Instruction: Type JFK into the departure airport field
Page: home
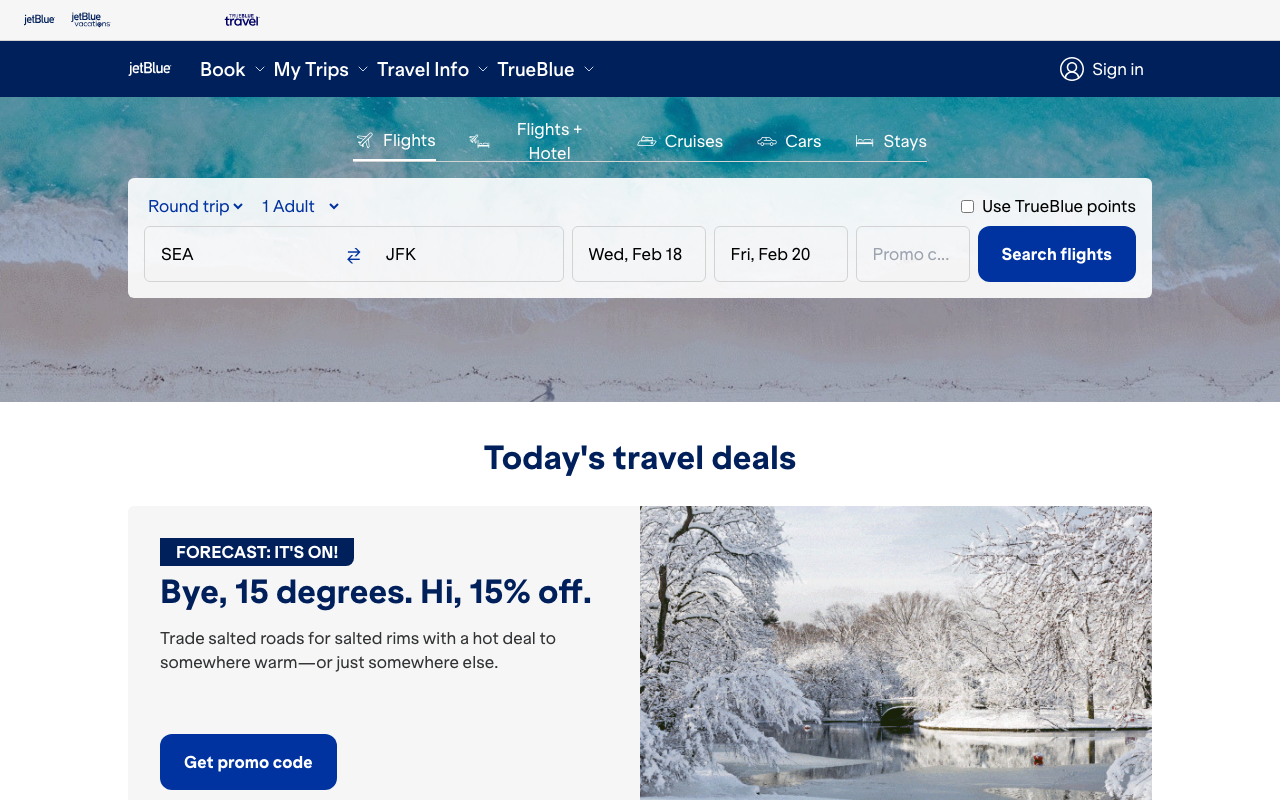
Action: type